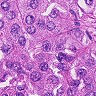
Metastatic tissue present: yes